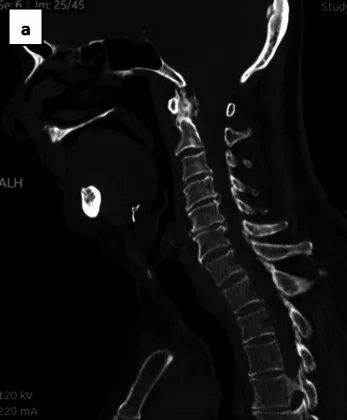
Computed tomography of the cervical spine. . A) Sagittal view computed tomography of the cervical spine revealing osteophyte formation over the cervical vertebrae, with no evidence of ossification of the posterior longitudinal ligament.
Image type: radiology (ct)